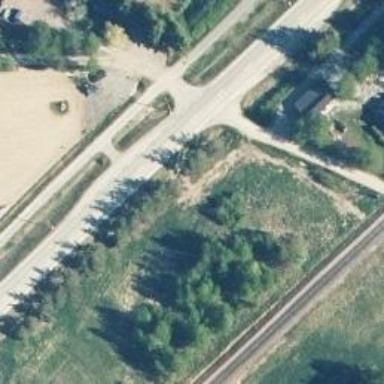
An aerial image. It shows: Secondary road.